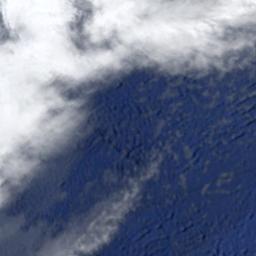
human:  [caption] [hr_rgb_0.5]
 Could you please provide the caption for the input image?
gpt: The white cloud is above blue sea .

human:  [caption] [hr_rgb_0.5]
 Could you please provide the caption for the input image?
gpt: Large group of white clouds on blue sea .

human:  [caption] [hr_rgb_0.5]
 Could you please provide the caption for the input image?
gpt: A broad cloud of white clouds floated above the hills .

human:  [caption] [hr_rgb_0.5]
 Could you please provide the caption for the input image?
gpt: The stratus clouds are located above the surface of the sea .

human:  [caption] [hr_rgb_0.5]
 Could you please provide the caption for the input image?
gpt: There are thick white clouds over a blue sea .